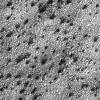
Atmospheric dust classification: not_dusty